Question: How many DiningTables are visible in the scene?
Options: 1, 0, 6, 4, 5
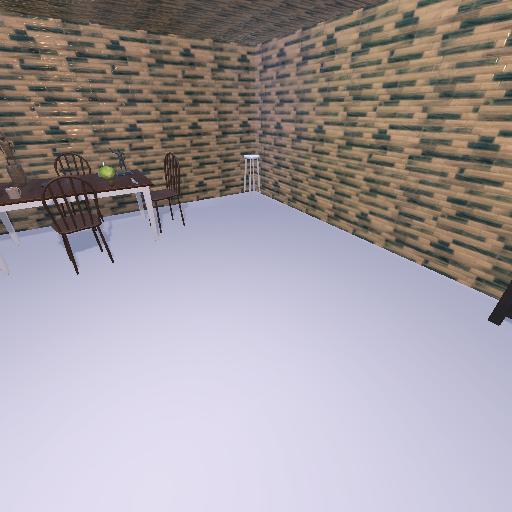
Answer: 1